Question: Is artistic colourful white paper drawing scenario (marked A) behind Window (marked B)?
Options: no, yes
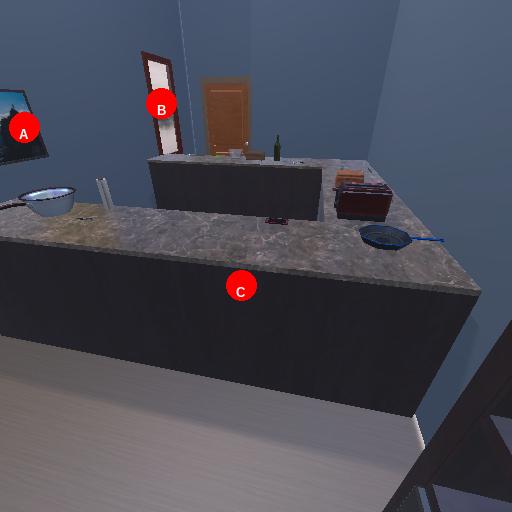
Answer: no